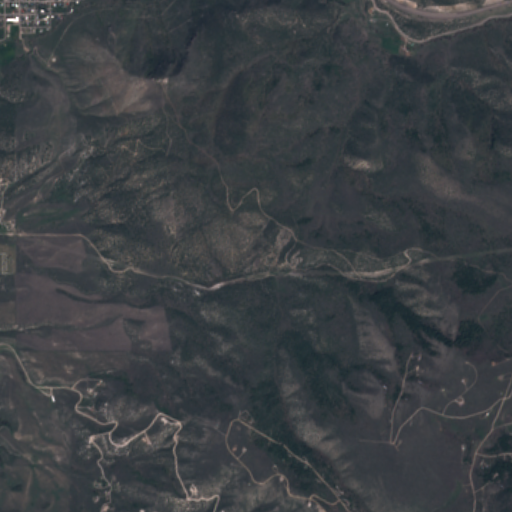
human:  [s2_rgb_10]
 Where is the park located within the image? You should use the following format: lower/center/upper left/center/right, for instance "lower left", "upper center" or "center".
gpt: The park is located in the center left of the image.
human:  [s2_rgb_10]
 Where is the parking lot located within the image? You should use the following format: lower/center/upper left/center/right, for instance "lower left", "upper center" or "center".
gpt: The parking lot is located in the upper left of the image.
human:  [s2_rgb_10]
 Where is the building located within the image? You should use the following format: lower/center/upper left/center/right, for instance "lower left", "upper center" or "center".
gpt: The building is located in the upper left of the image.
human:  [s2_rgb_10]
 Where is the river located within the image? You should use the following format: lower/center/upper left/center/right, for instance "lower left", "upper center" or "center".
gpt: The river is located in the upper of the image.
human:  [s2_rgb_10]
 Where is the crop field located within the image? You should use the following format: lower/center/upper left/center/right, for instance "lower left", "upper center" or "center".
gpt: There is no crop field in the image.